Interaction volume radius: 5 \u00c5
Interaction volume height: 10 \u00c5
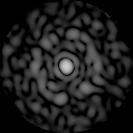
Disorder parameter: 0.8903